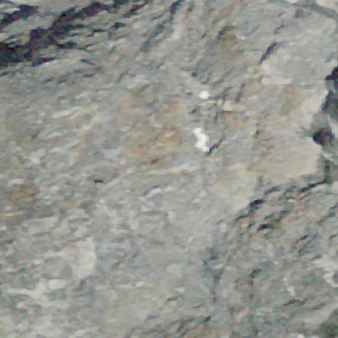
Label: other